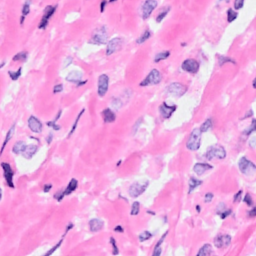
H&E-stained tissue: Breast